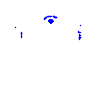
Particle: pion